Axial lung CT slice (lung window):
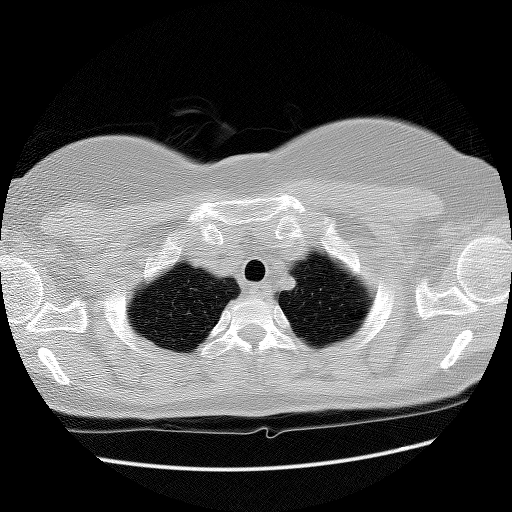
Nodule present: no